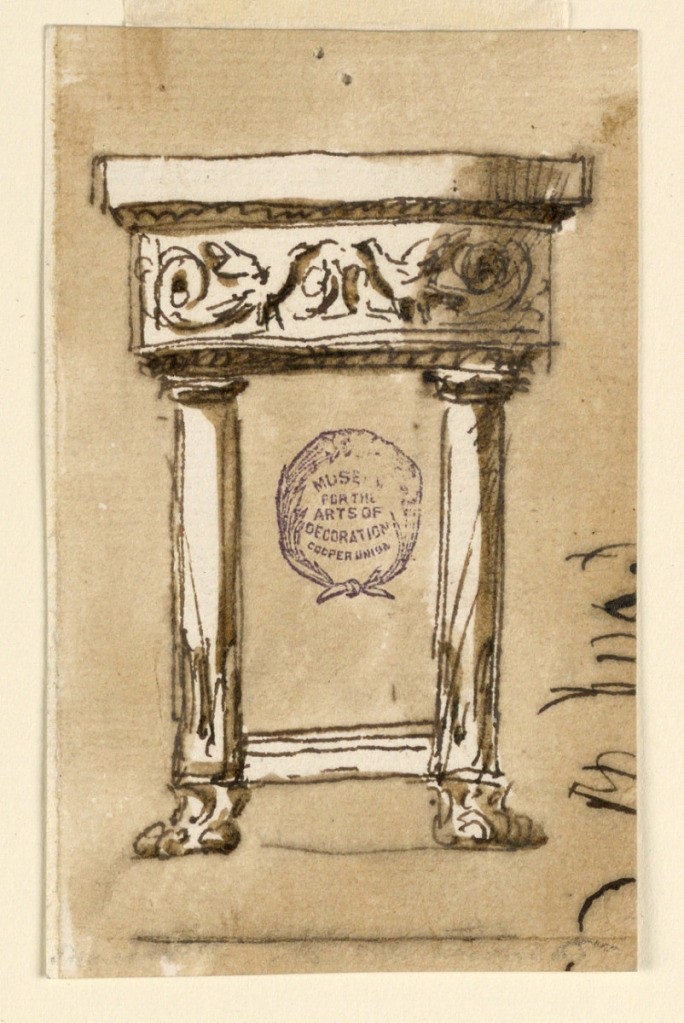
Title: Console Table
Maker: Giuseppe Barberi, Italian, 1746–1809
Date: ca. 1790
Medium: Pen and brown ink, brush and brown wash on off-white laid paper, lined
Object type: Drawing
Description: Elevation of a console table supported by two columns with lion feet. A frieze with two birds and rinceaux.